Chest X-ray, PA view. Patient: 47 years old, sex F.
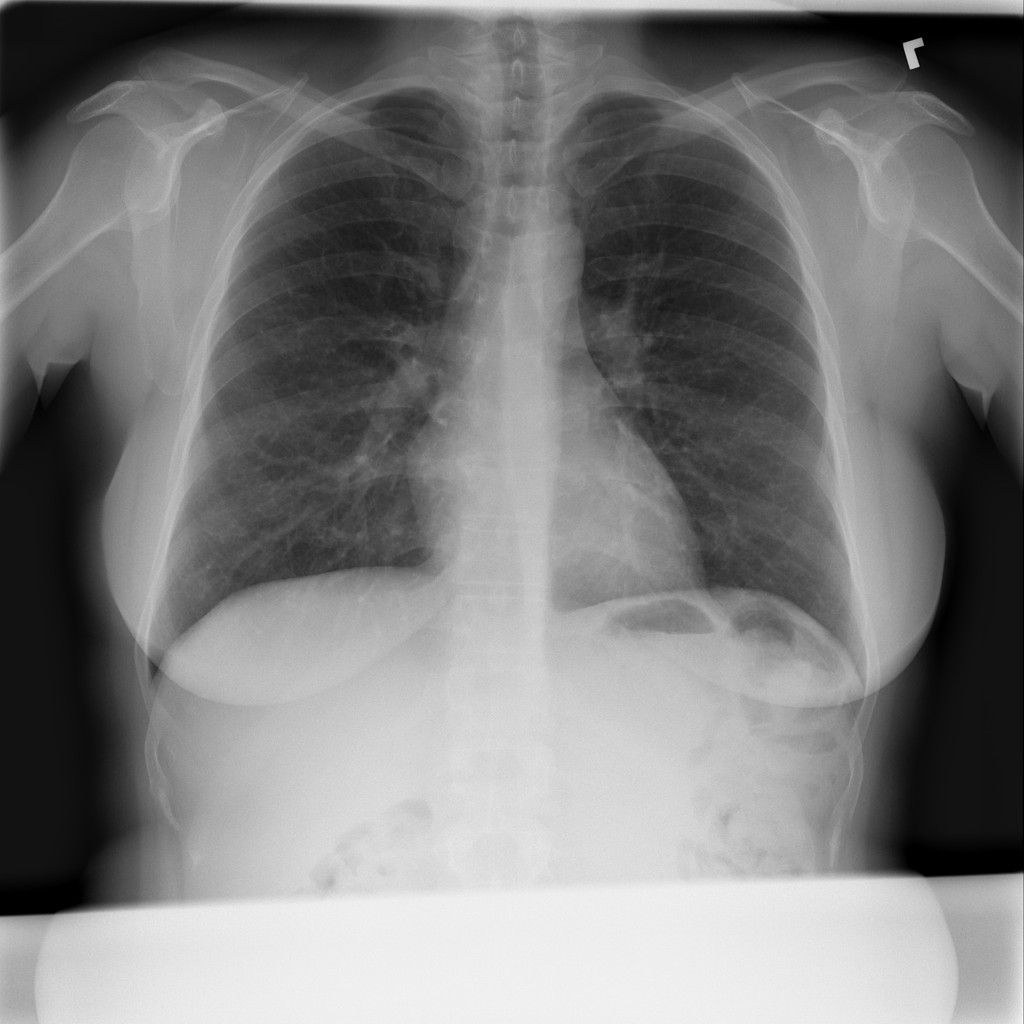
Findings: No Finding